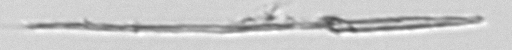
Label: fiber